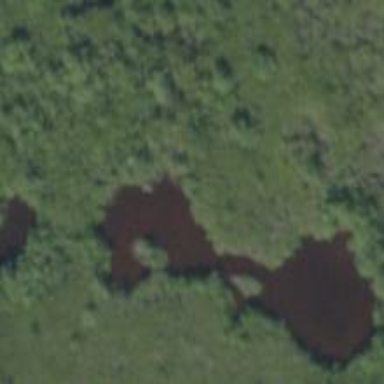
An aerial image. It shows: Peaceful pond surrounded by nature.